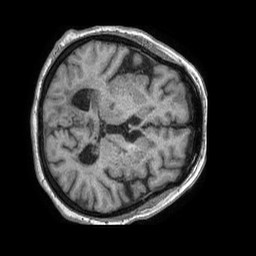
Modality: T1w
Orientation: axial
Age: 56
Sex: female
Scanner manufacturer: philips
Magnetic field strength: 1.5 T
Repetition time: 0.007709 s
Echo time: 0.003546 s